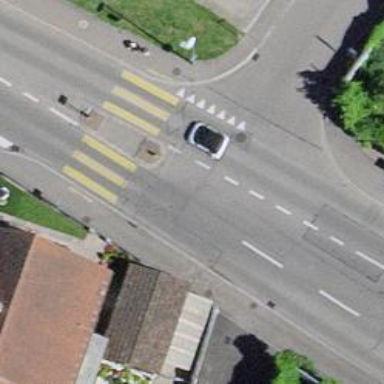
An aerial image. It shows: Zebra crossing on the road.